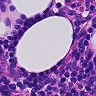
Metastatic tissue present: no